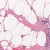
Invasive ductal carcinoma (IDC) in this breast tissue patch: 0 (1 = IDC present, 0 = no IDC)